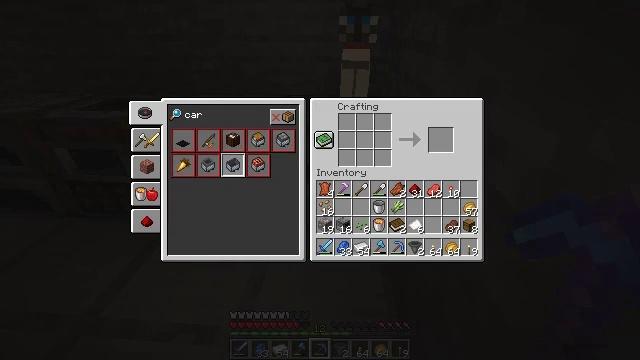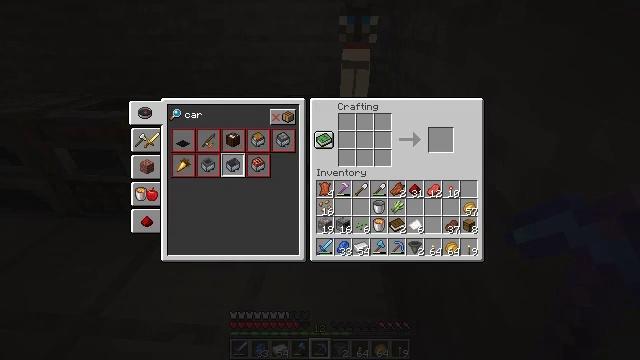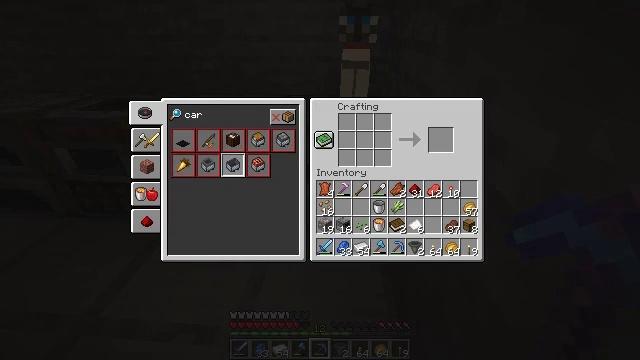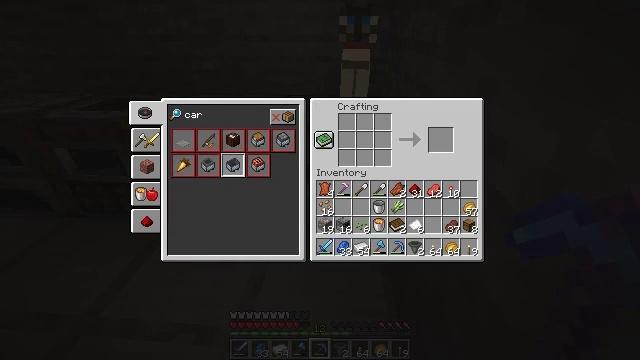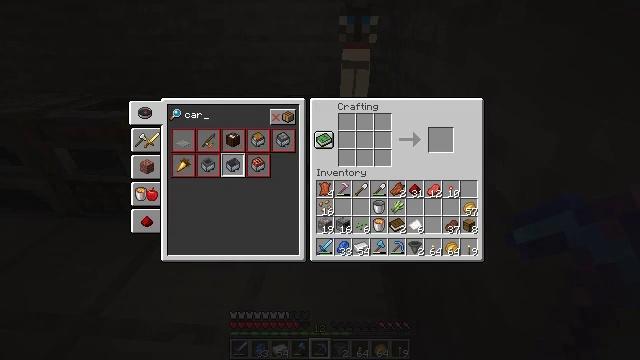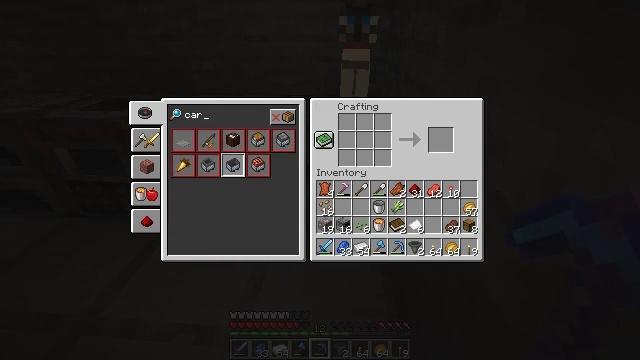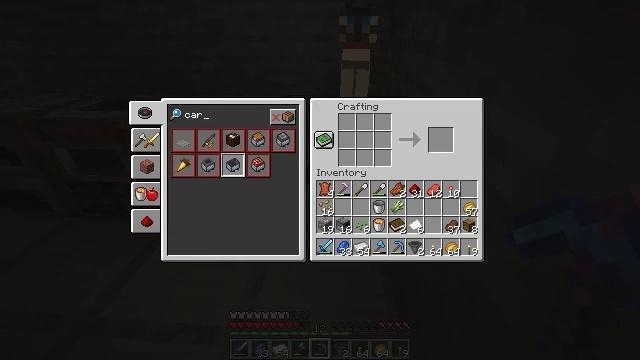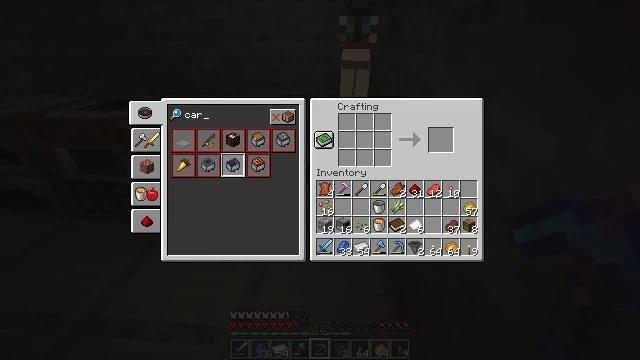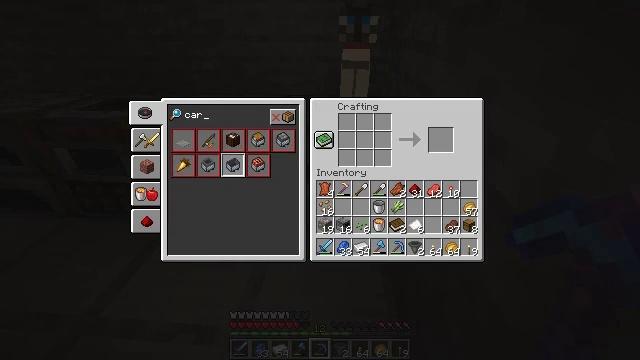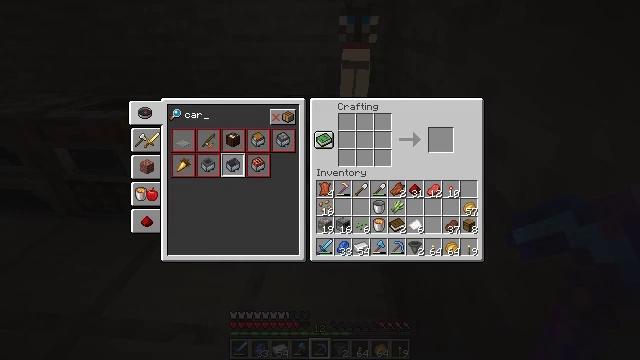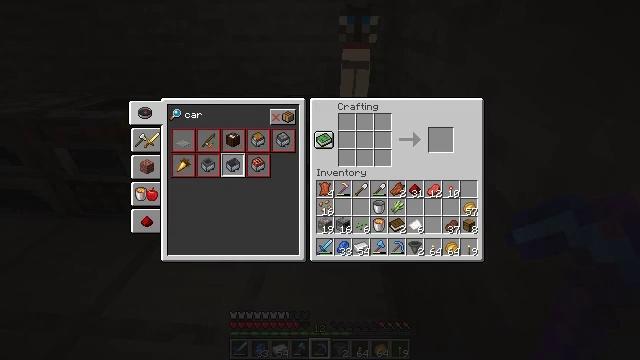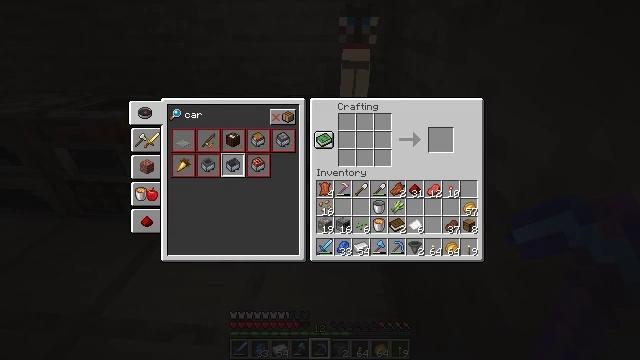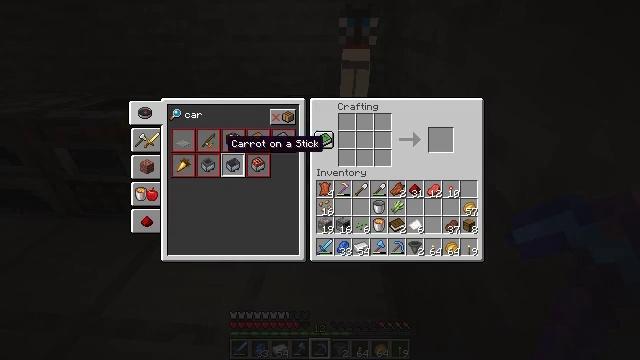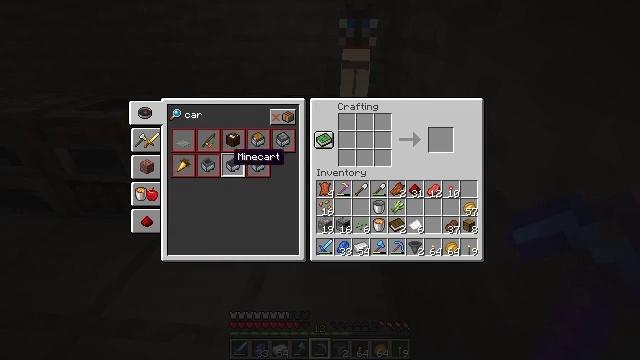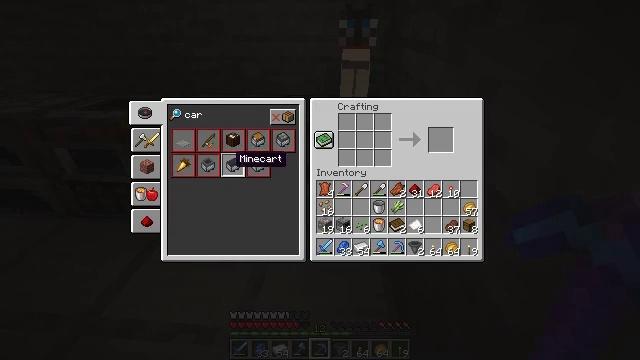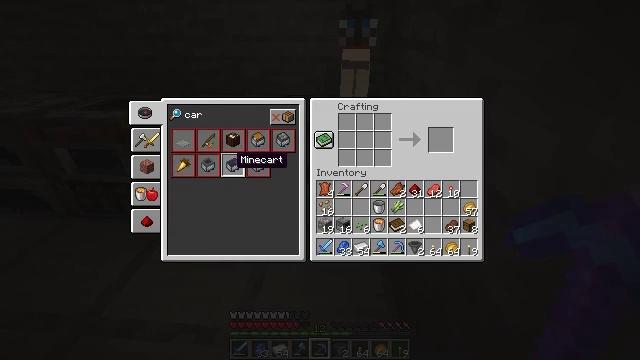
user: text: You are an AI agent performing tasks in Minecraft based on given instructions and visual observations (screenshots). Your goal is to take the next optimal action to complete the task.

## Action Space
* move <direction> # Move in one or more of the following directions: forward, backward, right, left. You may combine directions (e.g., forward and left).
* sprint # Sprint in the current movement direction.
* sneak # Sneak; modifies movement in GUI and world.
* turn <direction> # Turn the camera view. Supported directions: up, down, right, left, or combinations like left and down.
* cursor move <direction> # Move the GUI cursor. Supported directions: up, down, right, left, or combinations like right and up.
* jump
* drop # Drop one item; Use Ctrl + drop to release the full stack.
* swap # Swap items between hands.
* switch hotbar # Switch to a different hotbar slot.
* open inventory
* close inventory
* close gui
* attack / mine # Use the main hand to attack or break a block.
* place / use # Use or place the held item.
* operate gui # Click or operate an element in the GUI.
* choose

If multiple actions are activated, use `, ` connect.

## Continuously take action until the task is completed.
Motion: motion action
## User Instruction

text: Interact with the crafting table to craft a minecart.
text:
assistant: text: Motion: no_op
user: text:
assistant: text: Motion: no_op
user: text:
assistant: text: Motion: no_op
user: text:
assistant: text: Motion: no_op
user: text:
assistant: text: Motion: no_op
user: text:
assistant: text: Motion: no_op
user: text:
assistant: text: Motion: no_op
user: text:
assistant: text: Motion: no_op
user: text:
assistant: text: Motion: no_op
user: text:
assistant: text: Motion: no_op
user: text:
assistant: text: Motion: no_op
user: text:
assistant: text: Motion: turn right and down
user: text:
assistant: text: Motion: turn down
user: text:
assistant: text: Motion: no_op
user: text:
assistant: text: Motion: no_op
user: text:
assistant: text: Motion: no_op
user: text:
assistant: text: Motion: no_op
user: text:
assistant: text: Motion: no_op
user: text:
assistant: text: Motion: attack / mine
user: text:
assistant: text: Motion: attack / mine
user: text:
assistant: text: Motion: no_op
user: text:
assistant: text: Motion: no_op
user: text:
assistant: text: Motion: no_op
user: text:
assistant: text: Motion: no_op
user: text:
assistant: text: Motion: no_op
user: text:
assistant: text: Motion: no_op
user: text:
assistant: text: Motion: attack / mine
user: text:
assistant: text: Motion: attack / mine
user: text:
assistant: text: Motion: attack / mine
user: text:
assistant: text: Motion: no_op